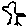
Label: bird